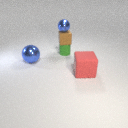
small green rubber cylinder below small brown rubber cube